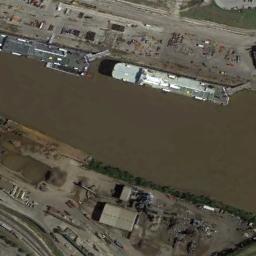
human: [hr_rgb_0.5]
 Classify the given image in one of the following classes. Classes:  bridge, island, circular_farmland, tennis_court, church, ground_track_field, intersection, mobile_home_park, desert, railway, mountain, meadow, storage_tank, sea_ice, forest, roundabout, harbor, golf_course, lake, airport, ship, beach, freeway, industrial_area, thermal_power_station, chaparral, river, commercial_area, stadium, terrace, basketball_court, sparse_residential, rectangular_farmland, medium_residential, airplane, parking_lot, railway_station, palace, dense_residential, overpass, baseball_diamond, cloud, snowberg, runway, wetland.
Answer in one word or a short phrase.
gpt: ship